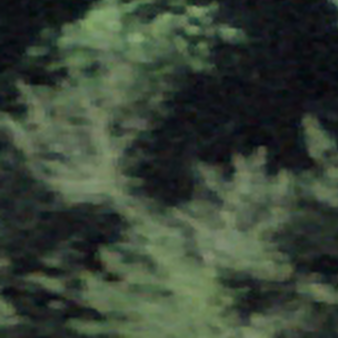
Label: other